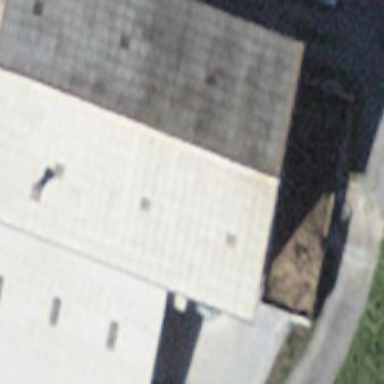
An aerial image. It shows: Stable building.